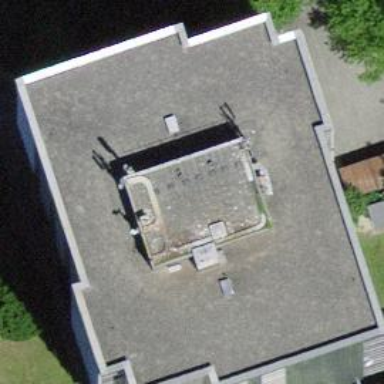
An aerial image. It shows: Antenna.